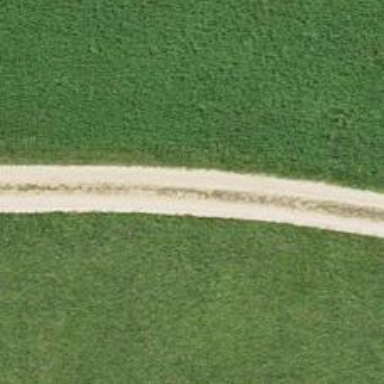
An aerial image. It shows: Gravel track with grade 2 tracktype.